Interaction volume radius: 5 \u00c5
Interaction volume height: 20 \u00c5
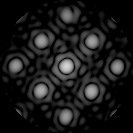
Disorder parameter: 0.1019